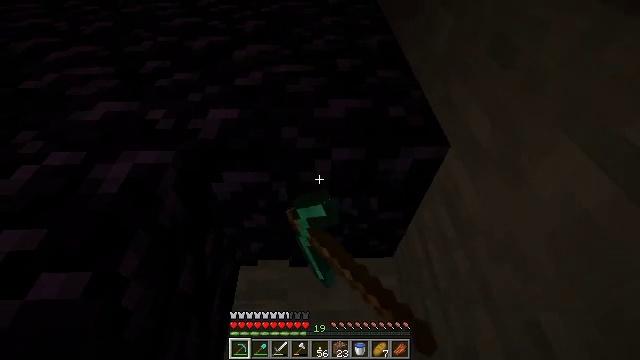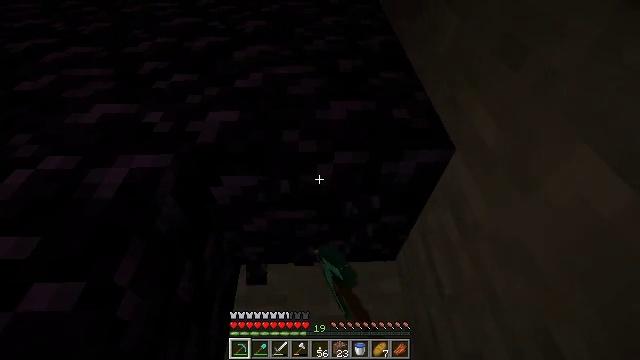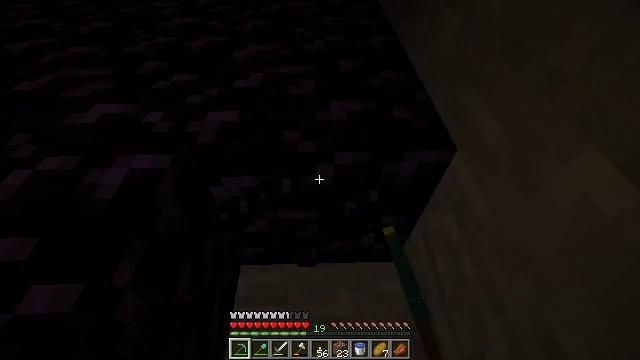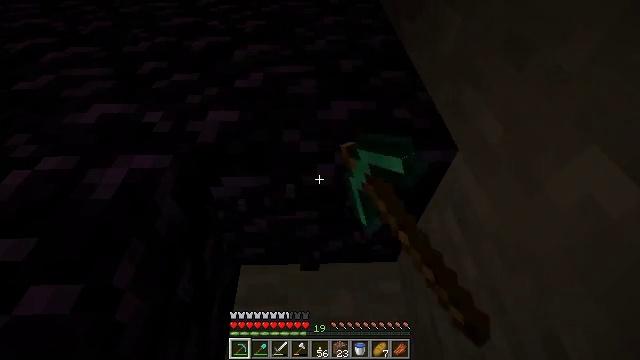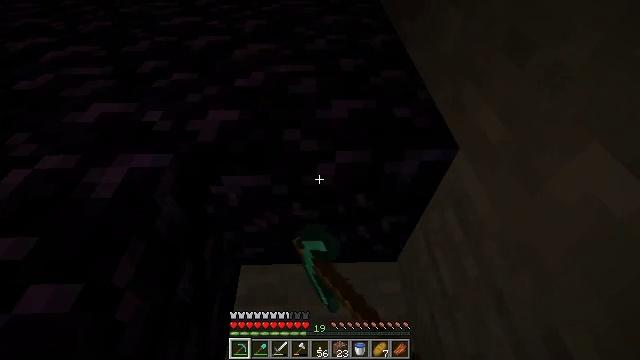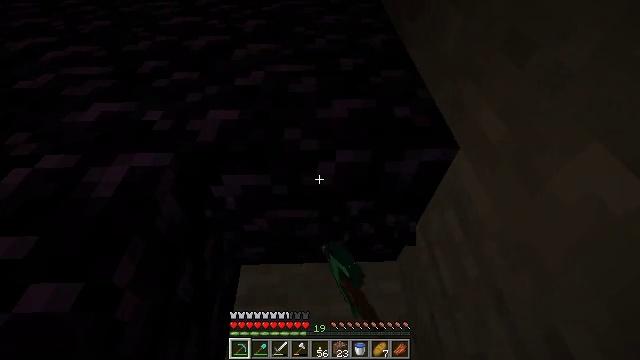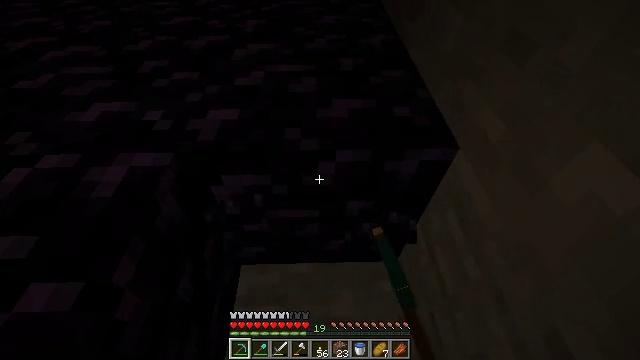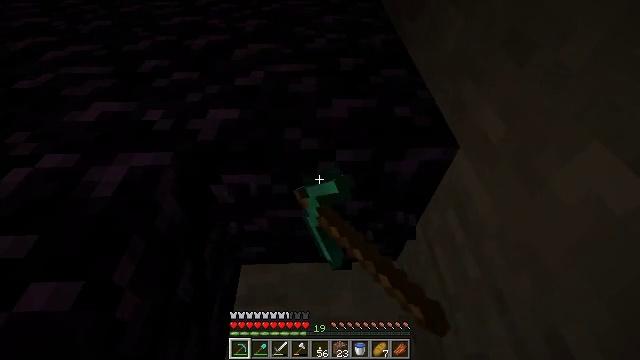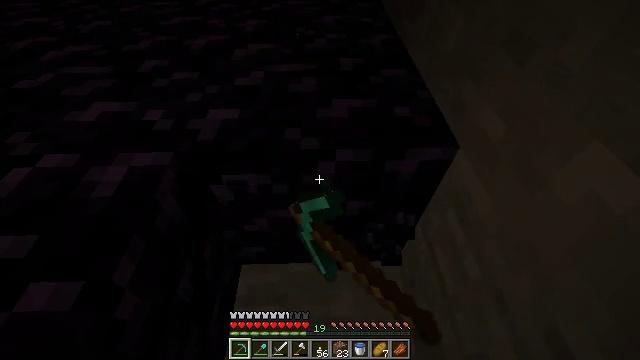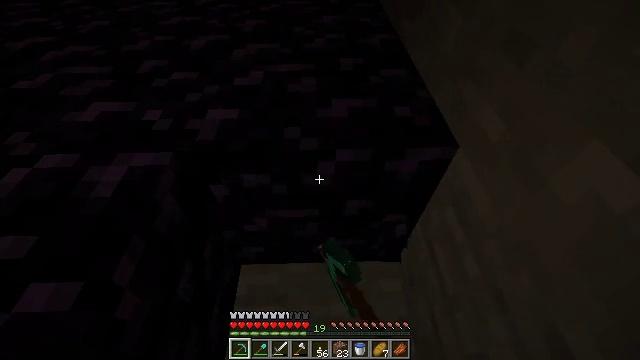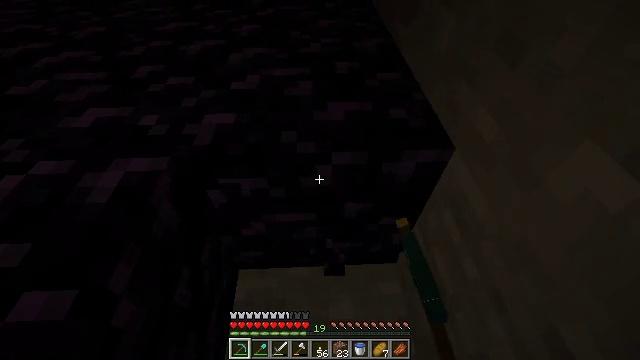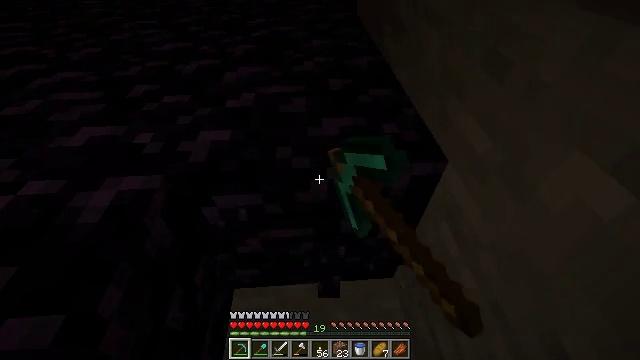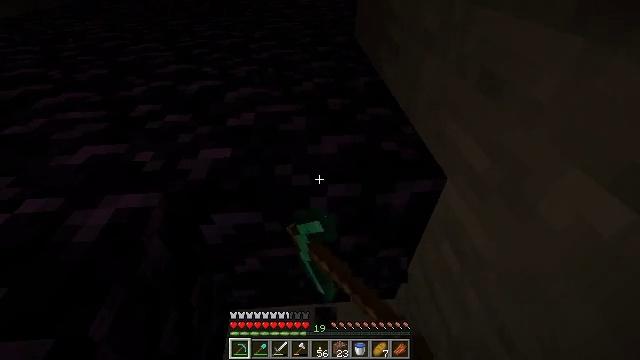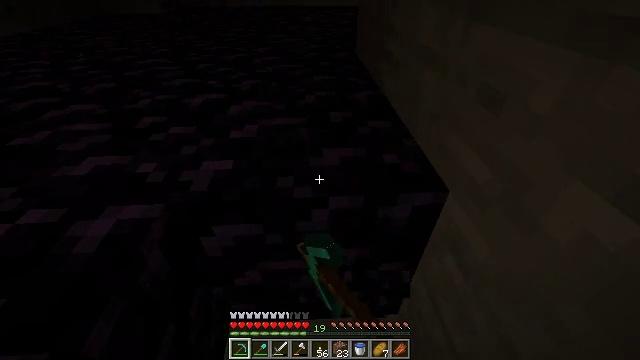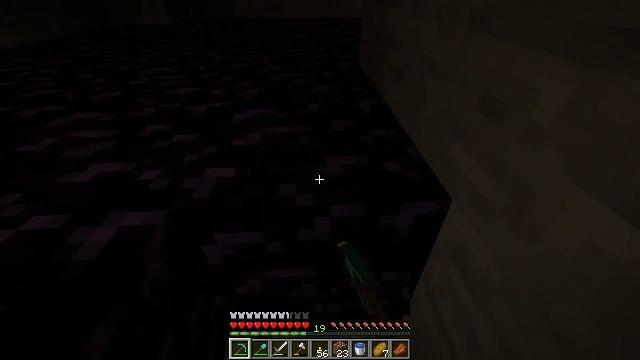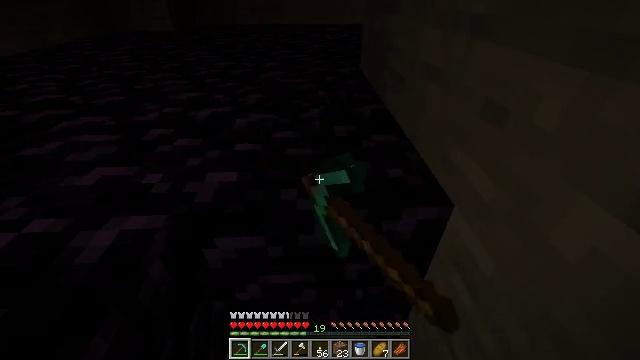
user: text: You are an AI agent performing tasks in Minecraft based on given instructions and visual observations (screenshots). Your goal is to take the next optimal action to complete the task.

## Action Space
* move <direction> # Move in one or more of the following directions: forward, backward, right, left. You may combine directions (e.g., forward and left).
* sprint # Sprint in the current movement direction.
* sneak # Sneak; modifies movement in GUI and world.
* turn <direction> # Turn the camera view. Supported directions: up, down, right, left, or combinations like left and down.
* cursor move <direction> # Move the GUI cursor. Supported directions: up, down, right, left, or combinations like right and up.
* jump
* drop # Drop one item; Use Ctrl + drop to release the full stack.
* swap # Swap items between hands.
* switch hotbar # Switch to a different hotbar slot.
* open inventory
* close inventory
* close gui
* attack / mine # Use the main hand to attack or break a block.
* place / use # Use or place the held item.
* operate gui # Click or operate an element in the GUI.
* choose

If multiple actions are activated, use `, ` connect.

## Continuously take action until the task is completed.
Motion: motion action
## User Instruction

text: Harvest obsidian for portal building.
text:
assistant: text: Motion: attack / mine
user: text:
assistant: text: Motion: attack / mine
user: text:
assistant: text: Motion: attack / mine
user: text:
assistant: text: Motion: attack / mine
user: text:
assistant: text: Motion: attack / mine
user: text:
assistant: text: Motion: attack / mine
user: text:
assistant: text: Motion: attack / mine
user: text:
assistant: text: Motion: attack / mine
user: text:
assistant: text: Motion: attack / mine
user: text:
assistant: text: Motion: attack / mine
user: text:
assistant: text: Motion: turn right and up, attack / mine
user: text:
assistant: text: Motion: turn up, attack / mine
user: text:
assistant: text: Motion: turn up, attack / mine
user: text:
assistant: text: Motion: turn up, attack / mine
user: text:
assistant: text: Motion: turn up, attack / mine
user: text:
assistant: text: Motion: attack / mine
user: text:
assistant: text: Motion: attack / mine
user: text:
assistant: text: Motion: attack / mine
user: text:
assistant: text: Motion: move forward, attack / mine
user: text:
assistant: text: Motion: move forward, attack / mine
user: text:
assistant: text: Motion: move forward, attack / mine
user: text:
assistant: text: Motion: move forward, attack / mine
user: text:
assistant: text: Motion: attack / mine
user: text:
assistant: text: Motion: attack / mine
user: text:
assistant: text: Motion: attack / mine
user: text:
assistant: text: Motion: attack / mine
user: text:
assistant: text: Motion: attack / mine
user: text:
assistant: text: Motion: attack / mine
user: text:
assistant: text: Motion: attack / mine
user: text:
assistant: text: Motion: attack / mine